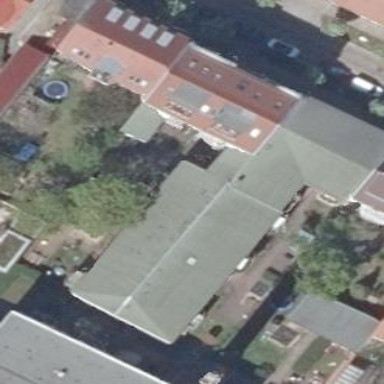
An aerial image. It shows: Apartments housed in building with gambrel roof.